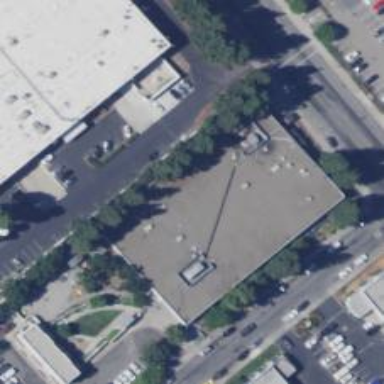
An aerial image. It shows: Events venue building.